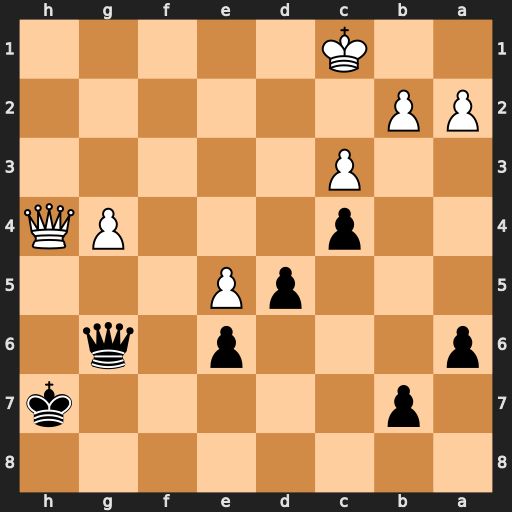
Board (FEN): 8/1p5k/p3p1q1/3pP3/2p3PQ/2P5/PP6/2K5
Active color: b
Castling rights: -
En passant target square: -
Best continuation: Qh6+ Qxh6+ Kxh6